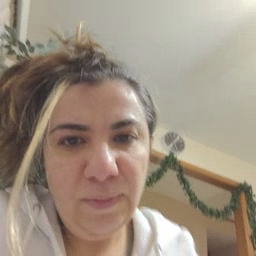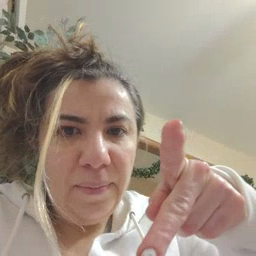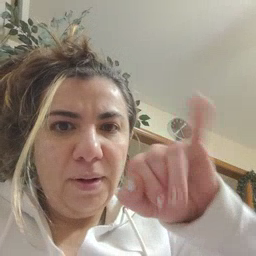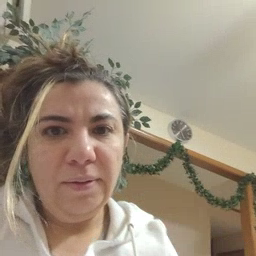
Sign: pajamas